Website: apple
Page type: customer-info-address
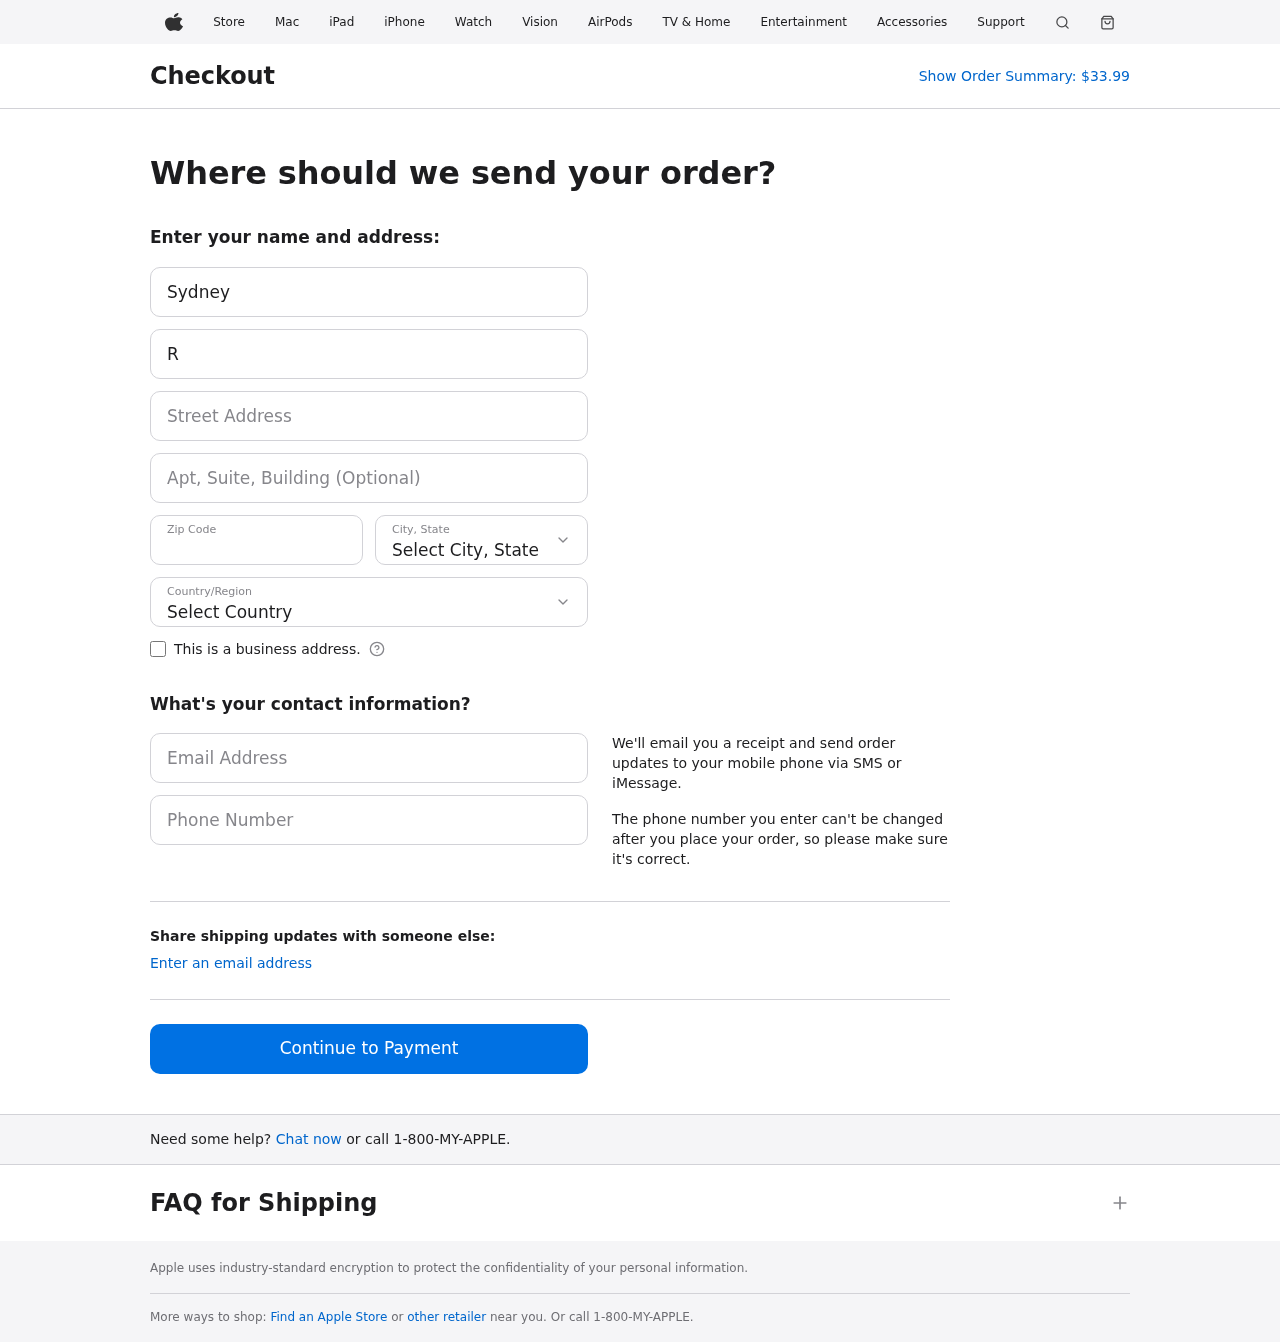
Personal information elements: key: PII_CITY_STATE
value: South Shelley, MH
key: PII_COUNTRY
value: United States
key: PII_EMAIL
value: sydneyreid@yahoo.com
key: PII_FIRSTNAME
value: Sydney
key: PII_LASTNAME
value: Reid
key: PII_PHONE
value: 6537566916
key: PII_POSTCODE
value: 41669
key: PII_STREET
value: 75630 Melinda Vista Suite 800
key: PII_STREET2
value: Apt. 213
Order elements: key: ORDER_TOTAL
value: $33.99